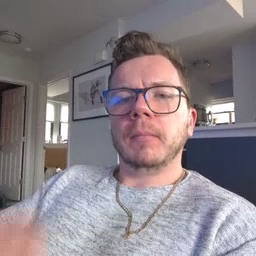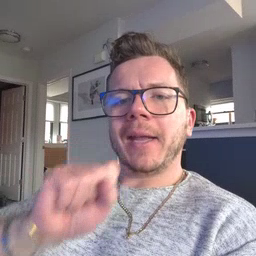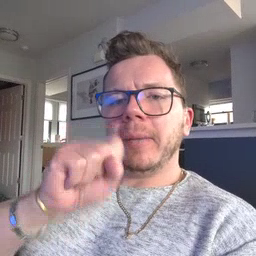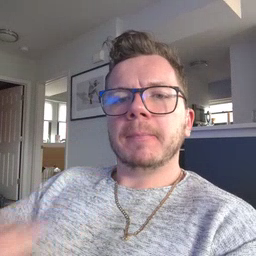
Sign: icecream